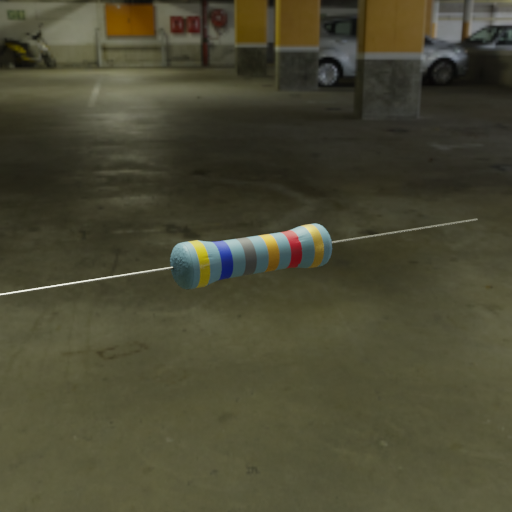
Resistor colour bands (in order): yellow, blue, gray, gold, red, gold